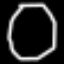
Label: octagon